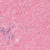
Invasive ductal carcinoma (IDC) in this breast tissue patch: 0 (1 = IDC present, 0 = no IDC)